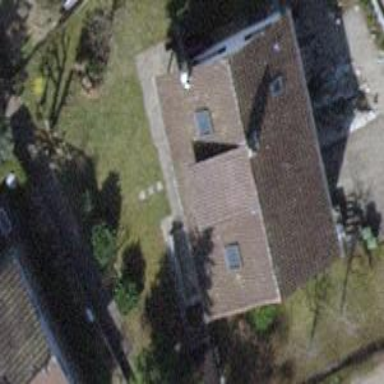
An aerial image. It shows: Detached building with gabled roof.